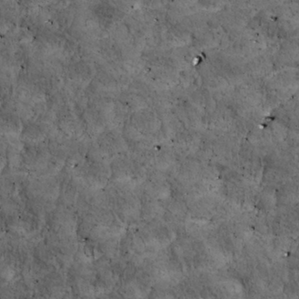
Label: non_frost